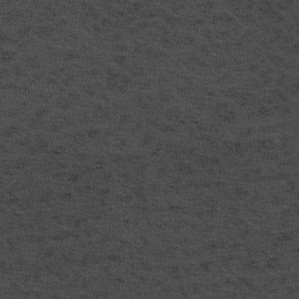
Label: frost